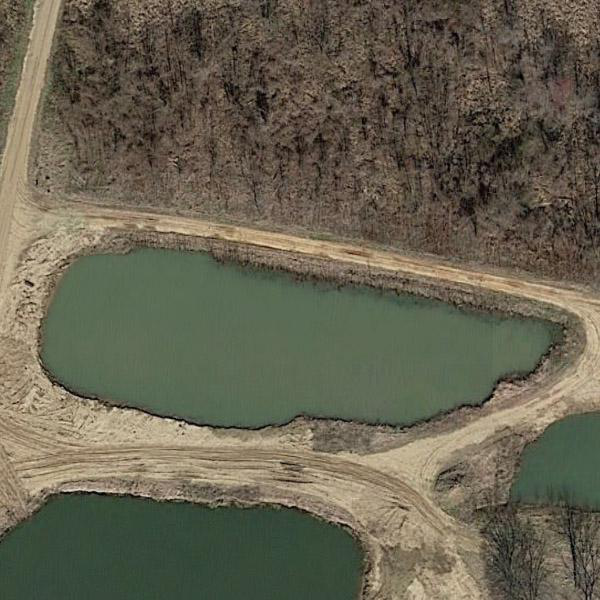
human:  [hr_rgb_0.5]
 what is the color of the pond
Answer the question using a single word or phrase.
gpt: green